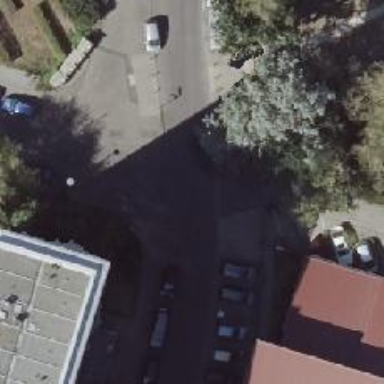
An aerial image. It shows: Residential road with asphalt surface. There are sidewalks on both sides with asphalt surface. Parking is available on the right in lane and on the left by the street side.